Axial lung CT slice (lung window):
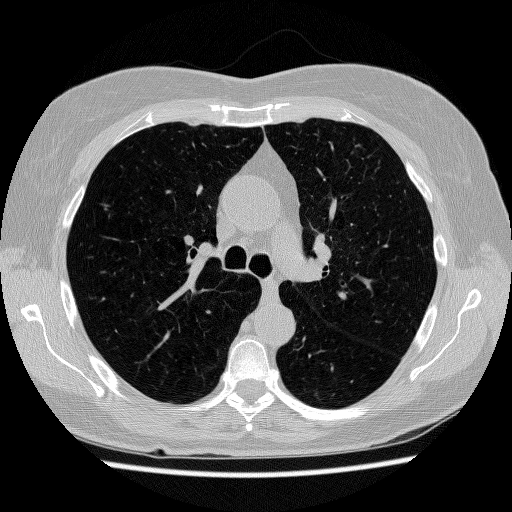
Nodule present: no